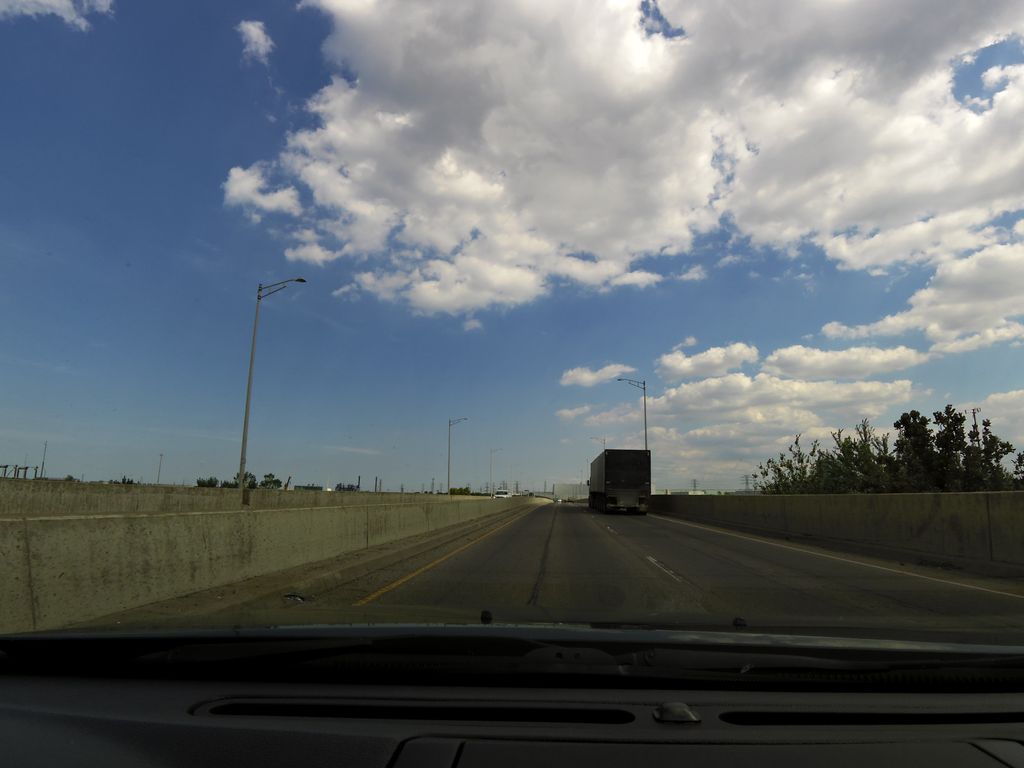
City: hamilton